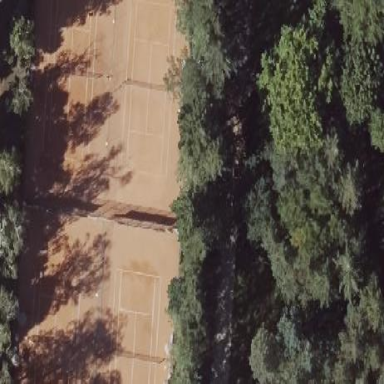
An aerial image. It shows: Sports centre dedicated to tennis.